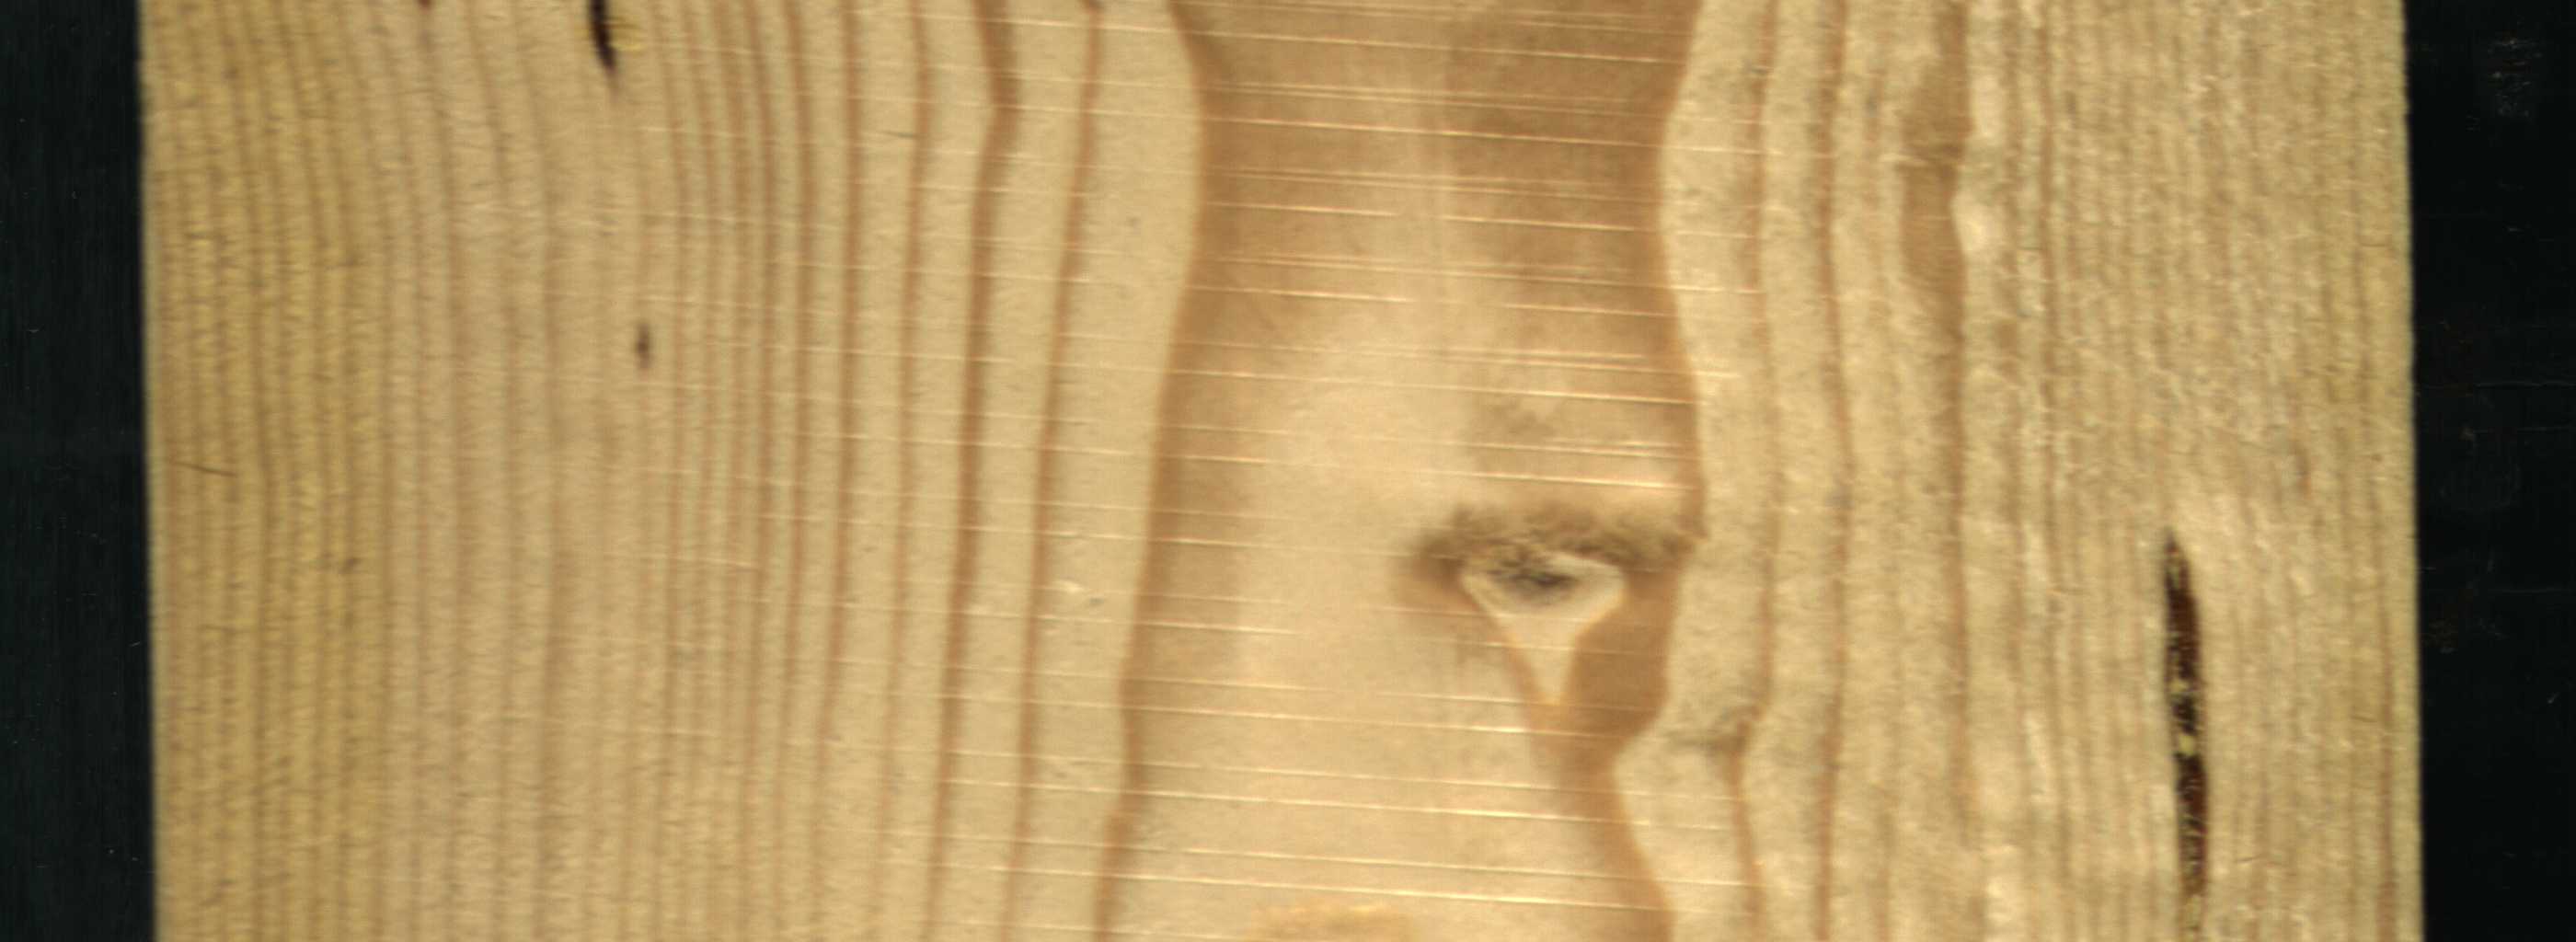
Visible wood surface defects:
resin
resin
Live_Knot